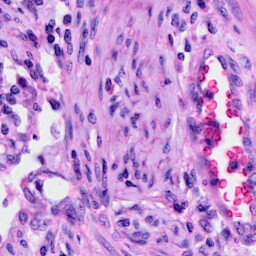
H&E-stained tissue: Cervix